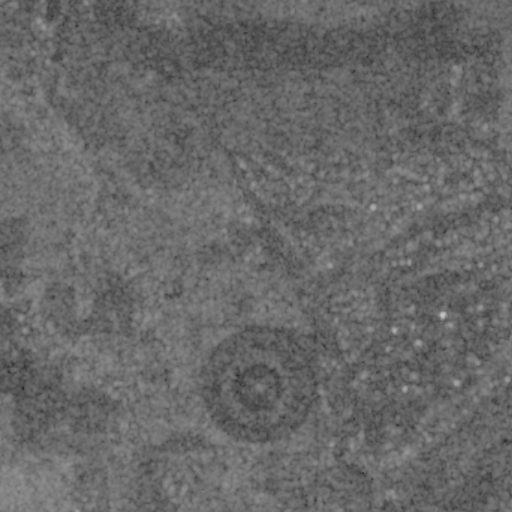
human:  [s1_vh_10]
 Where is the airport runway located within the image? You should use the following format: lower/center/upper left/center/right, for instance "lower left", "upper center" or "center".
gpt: The airport runway is located in the lower center of the image.
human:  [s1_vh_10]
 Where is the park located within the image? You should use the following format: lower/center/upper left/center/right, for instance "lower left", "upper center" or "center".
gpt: The park is located in the lower right of the image.
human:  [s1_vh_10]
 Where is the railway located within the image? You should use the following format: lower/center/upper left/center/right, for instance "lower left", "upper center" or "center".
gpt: The railway is located in the lower left of the image.
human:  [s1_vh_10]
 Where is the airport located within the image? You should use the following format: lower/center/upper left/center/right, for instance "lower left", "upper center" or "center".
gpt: There is no airport in the image.

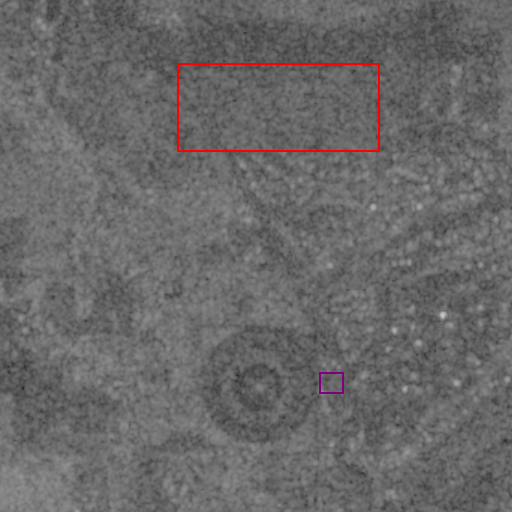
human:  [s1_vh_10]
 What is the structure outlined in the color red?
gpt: The structure outlined in red is a crop field.
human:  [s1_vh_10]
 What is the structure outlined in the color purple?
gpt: The structure outlined in purple is a park.
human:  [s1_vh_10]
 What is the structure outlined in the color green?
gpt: There is no green outline.